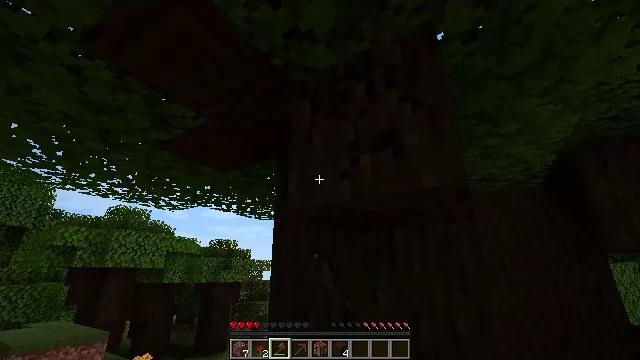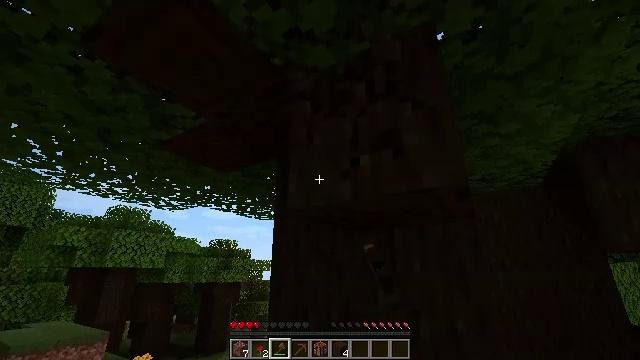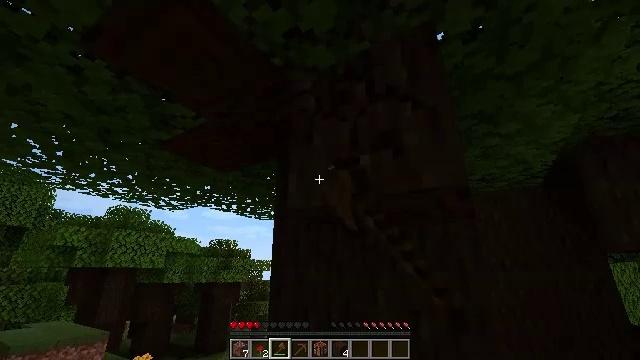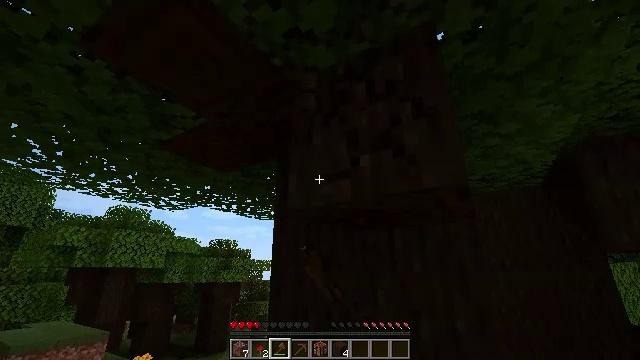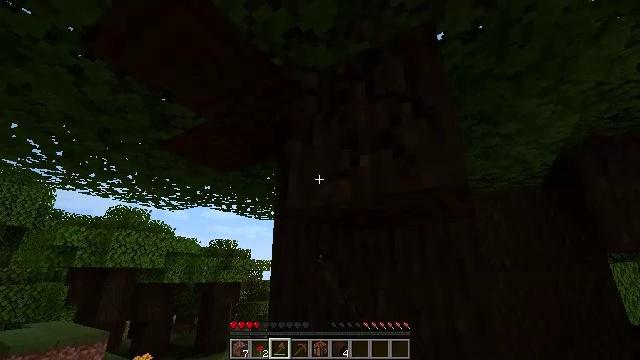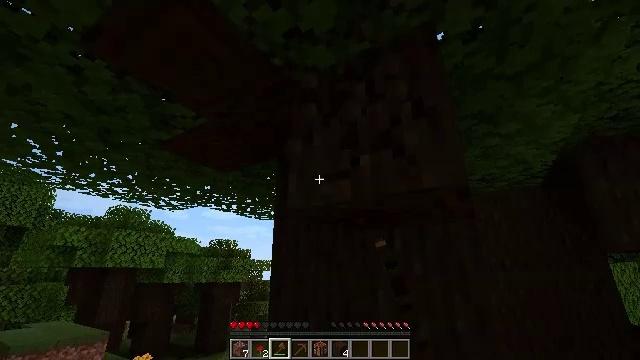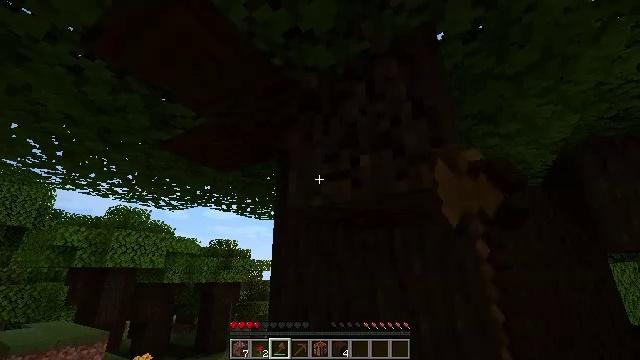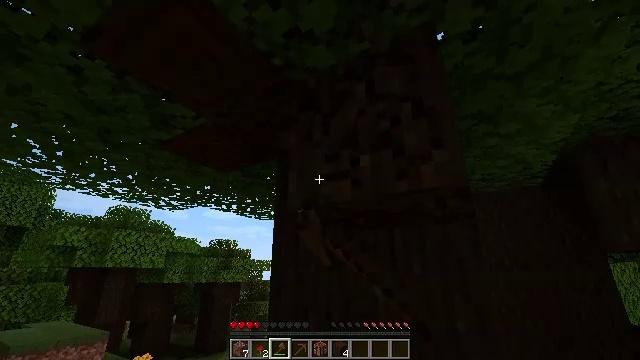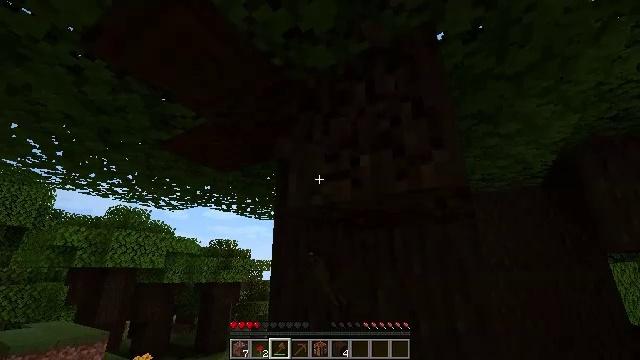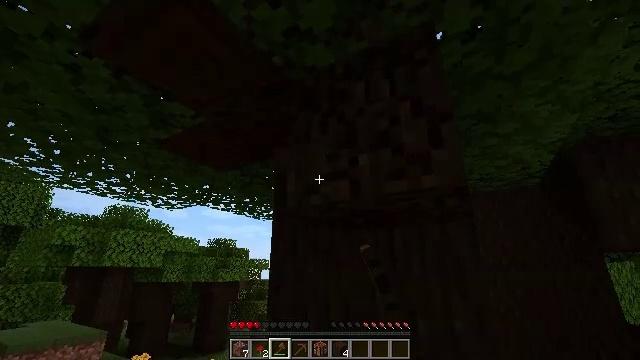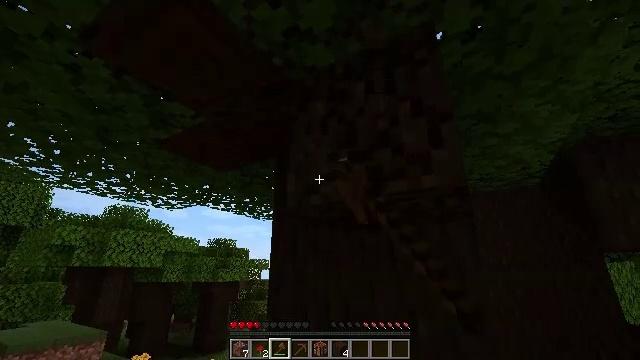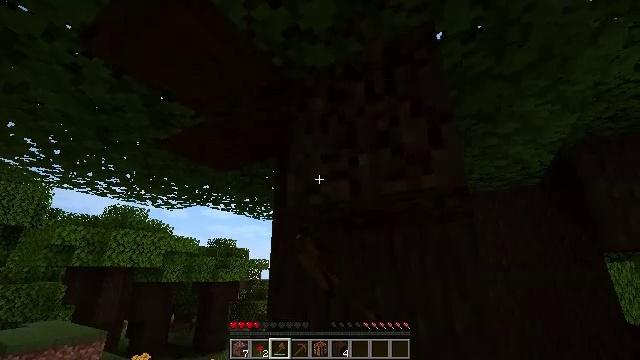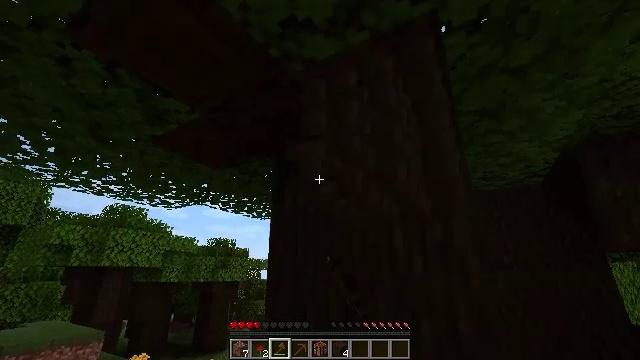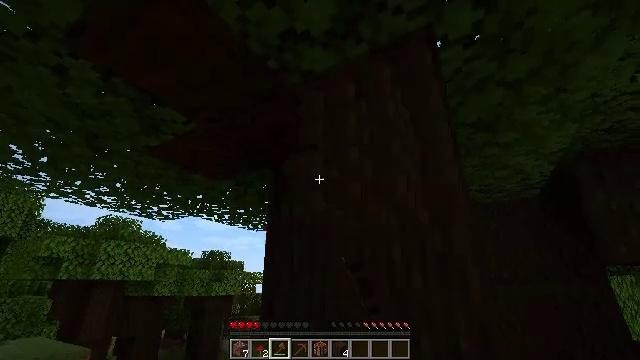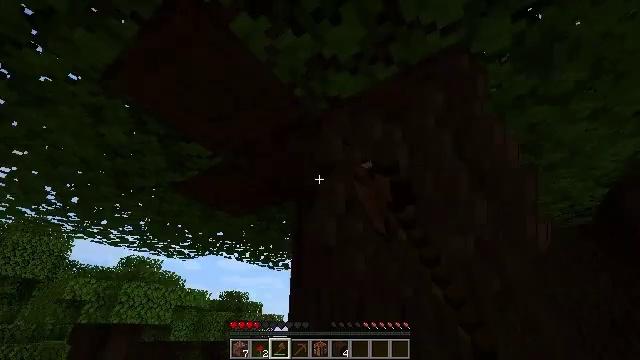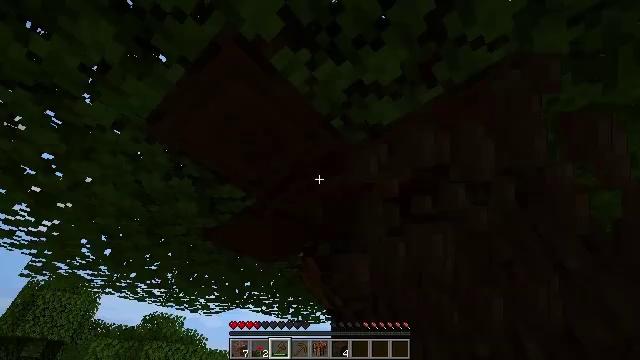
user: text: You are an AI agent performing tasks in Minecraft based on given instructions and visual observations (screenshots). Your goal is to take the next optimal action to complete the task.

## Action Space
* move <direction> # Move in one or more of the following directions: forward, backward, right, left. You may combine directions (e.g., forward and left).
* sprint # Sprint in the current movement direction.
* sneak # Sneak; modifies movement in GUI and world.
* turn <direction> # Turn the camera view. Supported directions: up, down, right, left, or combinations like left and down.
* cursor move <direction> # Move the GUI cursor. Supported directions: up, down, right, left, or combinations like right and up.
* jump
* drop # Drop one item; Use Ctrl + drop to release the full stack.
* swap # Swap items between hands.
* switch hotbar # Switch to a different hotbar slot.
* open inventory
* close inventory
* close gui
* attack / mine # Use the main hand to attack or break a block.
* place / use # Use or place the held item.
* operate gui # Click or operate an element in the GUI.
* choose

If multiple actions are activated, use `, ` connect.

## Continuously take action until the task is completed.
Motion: motion action
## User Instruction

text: Break the dark oak log in the forest.
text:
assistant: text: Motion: attack / mine
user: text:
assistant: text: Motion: attack / mine
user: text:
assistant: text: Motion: attack / mine
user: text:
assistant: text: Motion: attack / mine
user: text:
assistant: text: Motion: attack / mine
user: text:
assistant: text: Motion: attack / mine
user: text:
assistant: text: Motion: attack / mine
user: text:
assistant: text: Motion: attack / mine
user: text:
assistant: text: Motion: attack / mine
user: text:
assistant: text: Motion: attack / mine
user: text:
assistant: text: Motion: attack / mine
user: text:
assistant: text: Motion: move forward, attack / mine
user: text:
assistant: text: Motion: move forward and move left, turn up, attack / mine
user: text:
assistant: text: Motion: move forward and move left, turn left and up, attack / mine
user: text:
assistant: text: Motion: move forward and move left, turn left and up, attack / mine
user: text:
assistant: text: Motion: move forward and move left, turn left and up, attack / mine
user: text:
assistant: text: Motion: turn left and up, attack / mine
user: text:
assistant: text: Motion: turn left and up, attack / mine
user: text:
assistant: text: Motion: turn left and up, attack / mine
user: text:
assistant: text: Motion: turn left and up, attack / mine
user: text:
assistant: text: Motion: turn down, attack / mine
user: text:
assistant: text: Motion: turn left and down, attack / mine
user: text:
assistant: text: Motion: attack / mine
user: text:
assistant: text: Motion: attack / mine
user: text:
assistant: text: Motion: attack / mine
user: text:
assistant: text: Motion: attack / mine
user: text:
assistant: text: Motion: turn left, attack / mine
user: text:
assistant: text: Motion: turn left, attack / mine
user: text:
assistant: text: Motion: attack / mine
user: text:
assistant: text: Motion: attack / mine